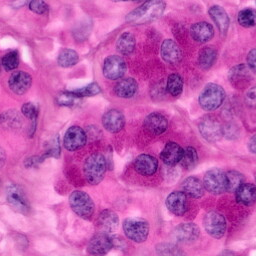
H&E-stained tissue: Pancreatic